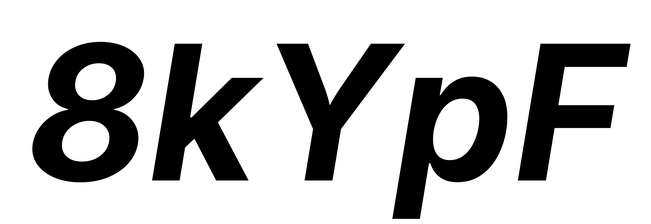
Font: Inter-Italic_Bold_Italic